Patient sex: M
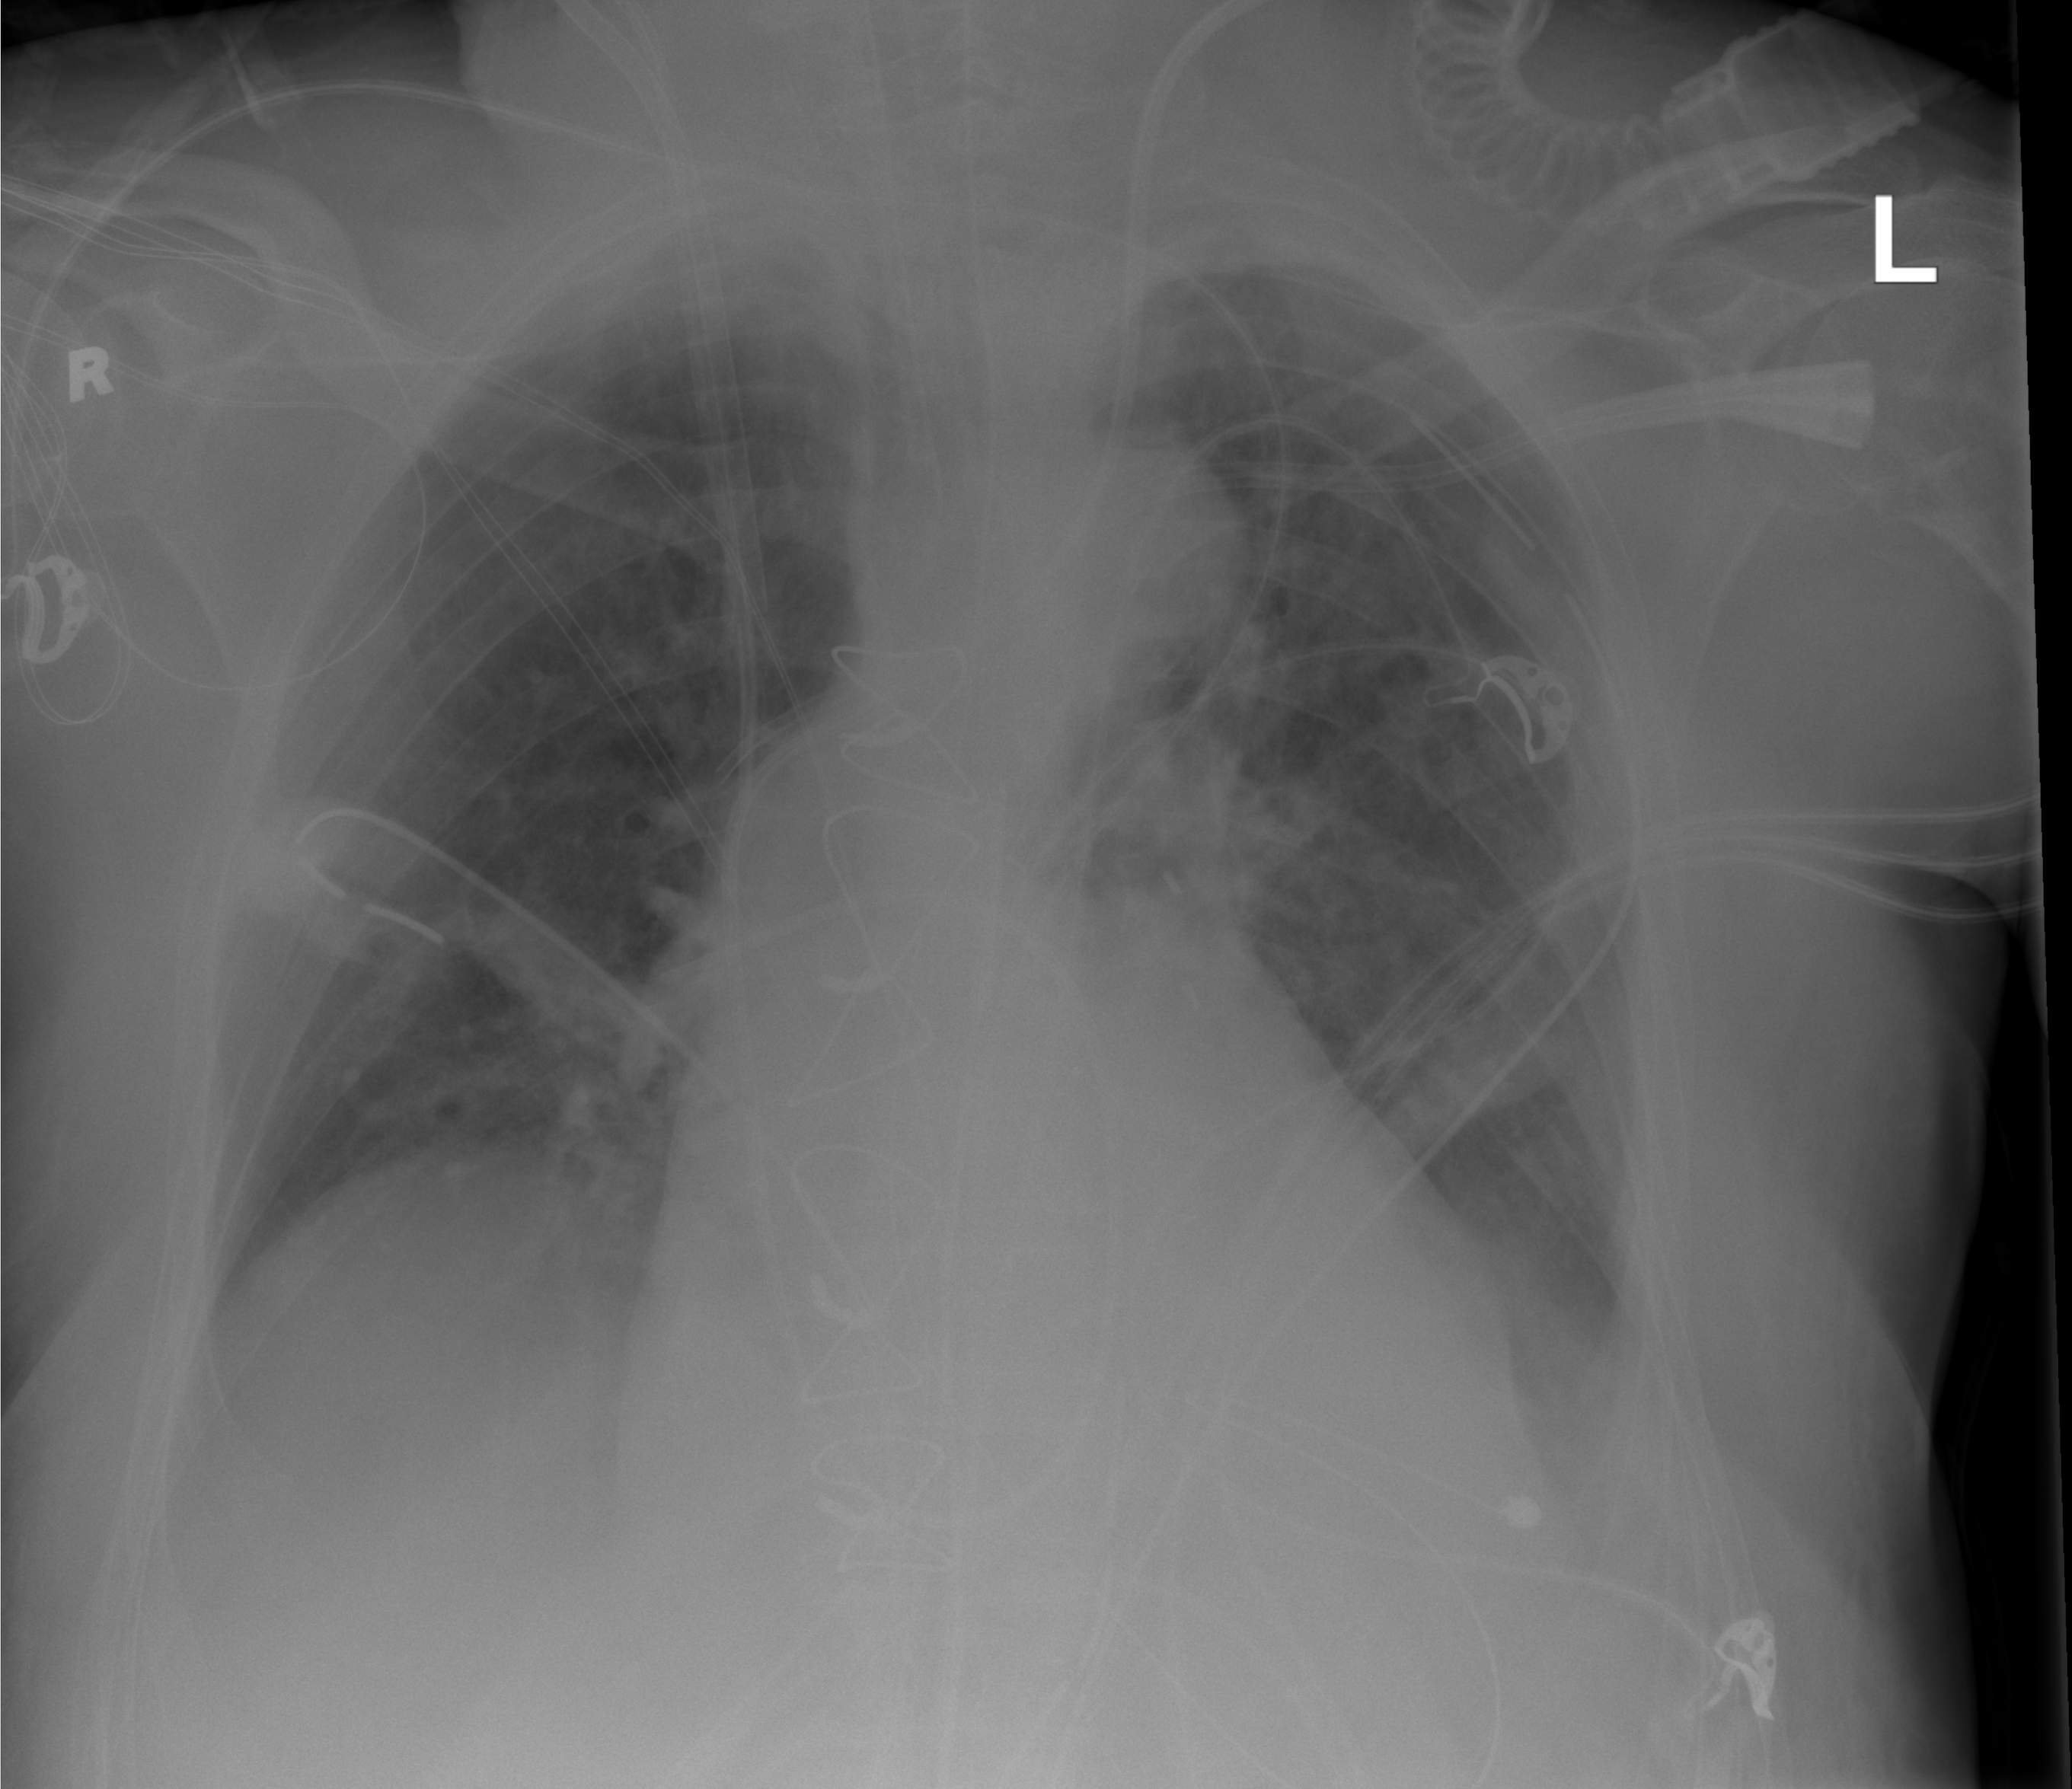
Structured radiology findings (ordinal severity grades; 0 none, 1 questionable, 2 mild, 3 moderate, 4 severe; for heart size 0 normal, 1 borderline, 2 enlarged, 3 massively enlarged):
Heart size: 1
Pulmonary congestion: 2
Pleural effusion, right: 1
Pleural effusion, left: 1
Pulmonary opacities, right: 1
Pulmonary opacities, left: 0
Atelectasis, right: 2
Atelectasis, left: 2